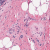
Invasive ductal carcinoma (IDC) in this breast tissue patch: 1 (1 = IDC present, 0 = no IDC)